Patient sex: F
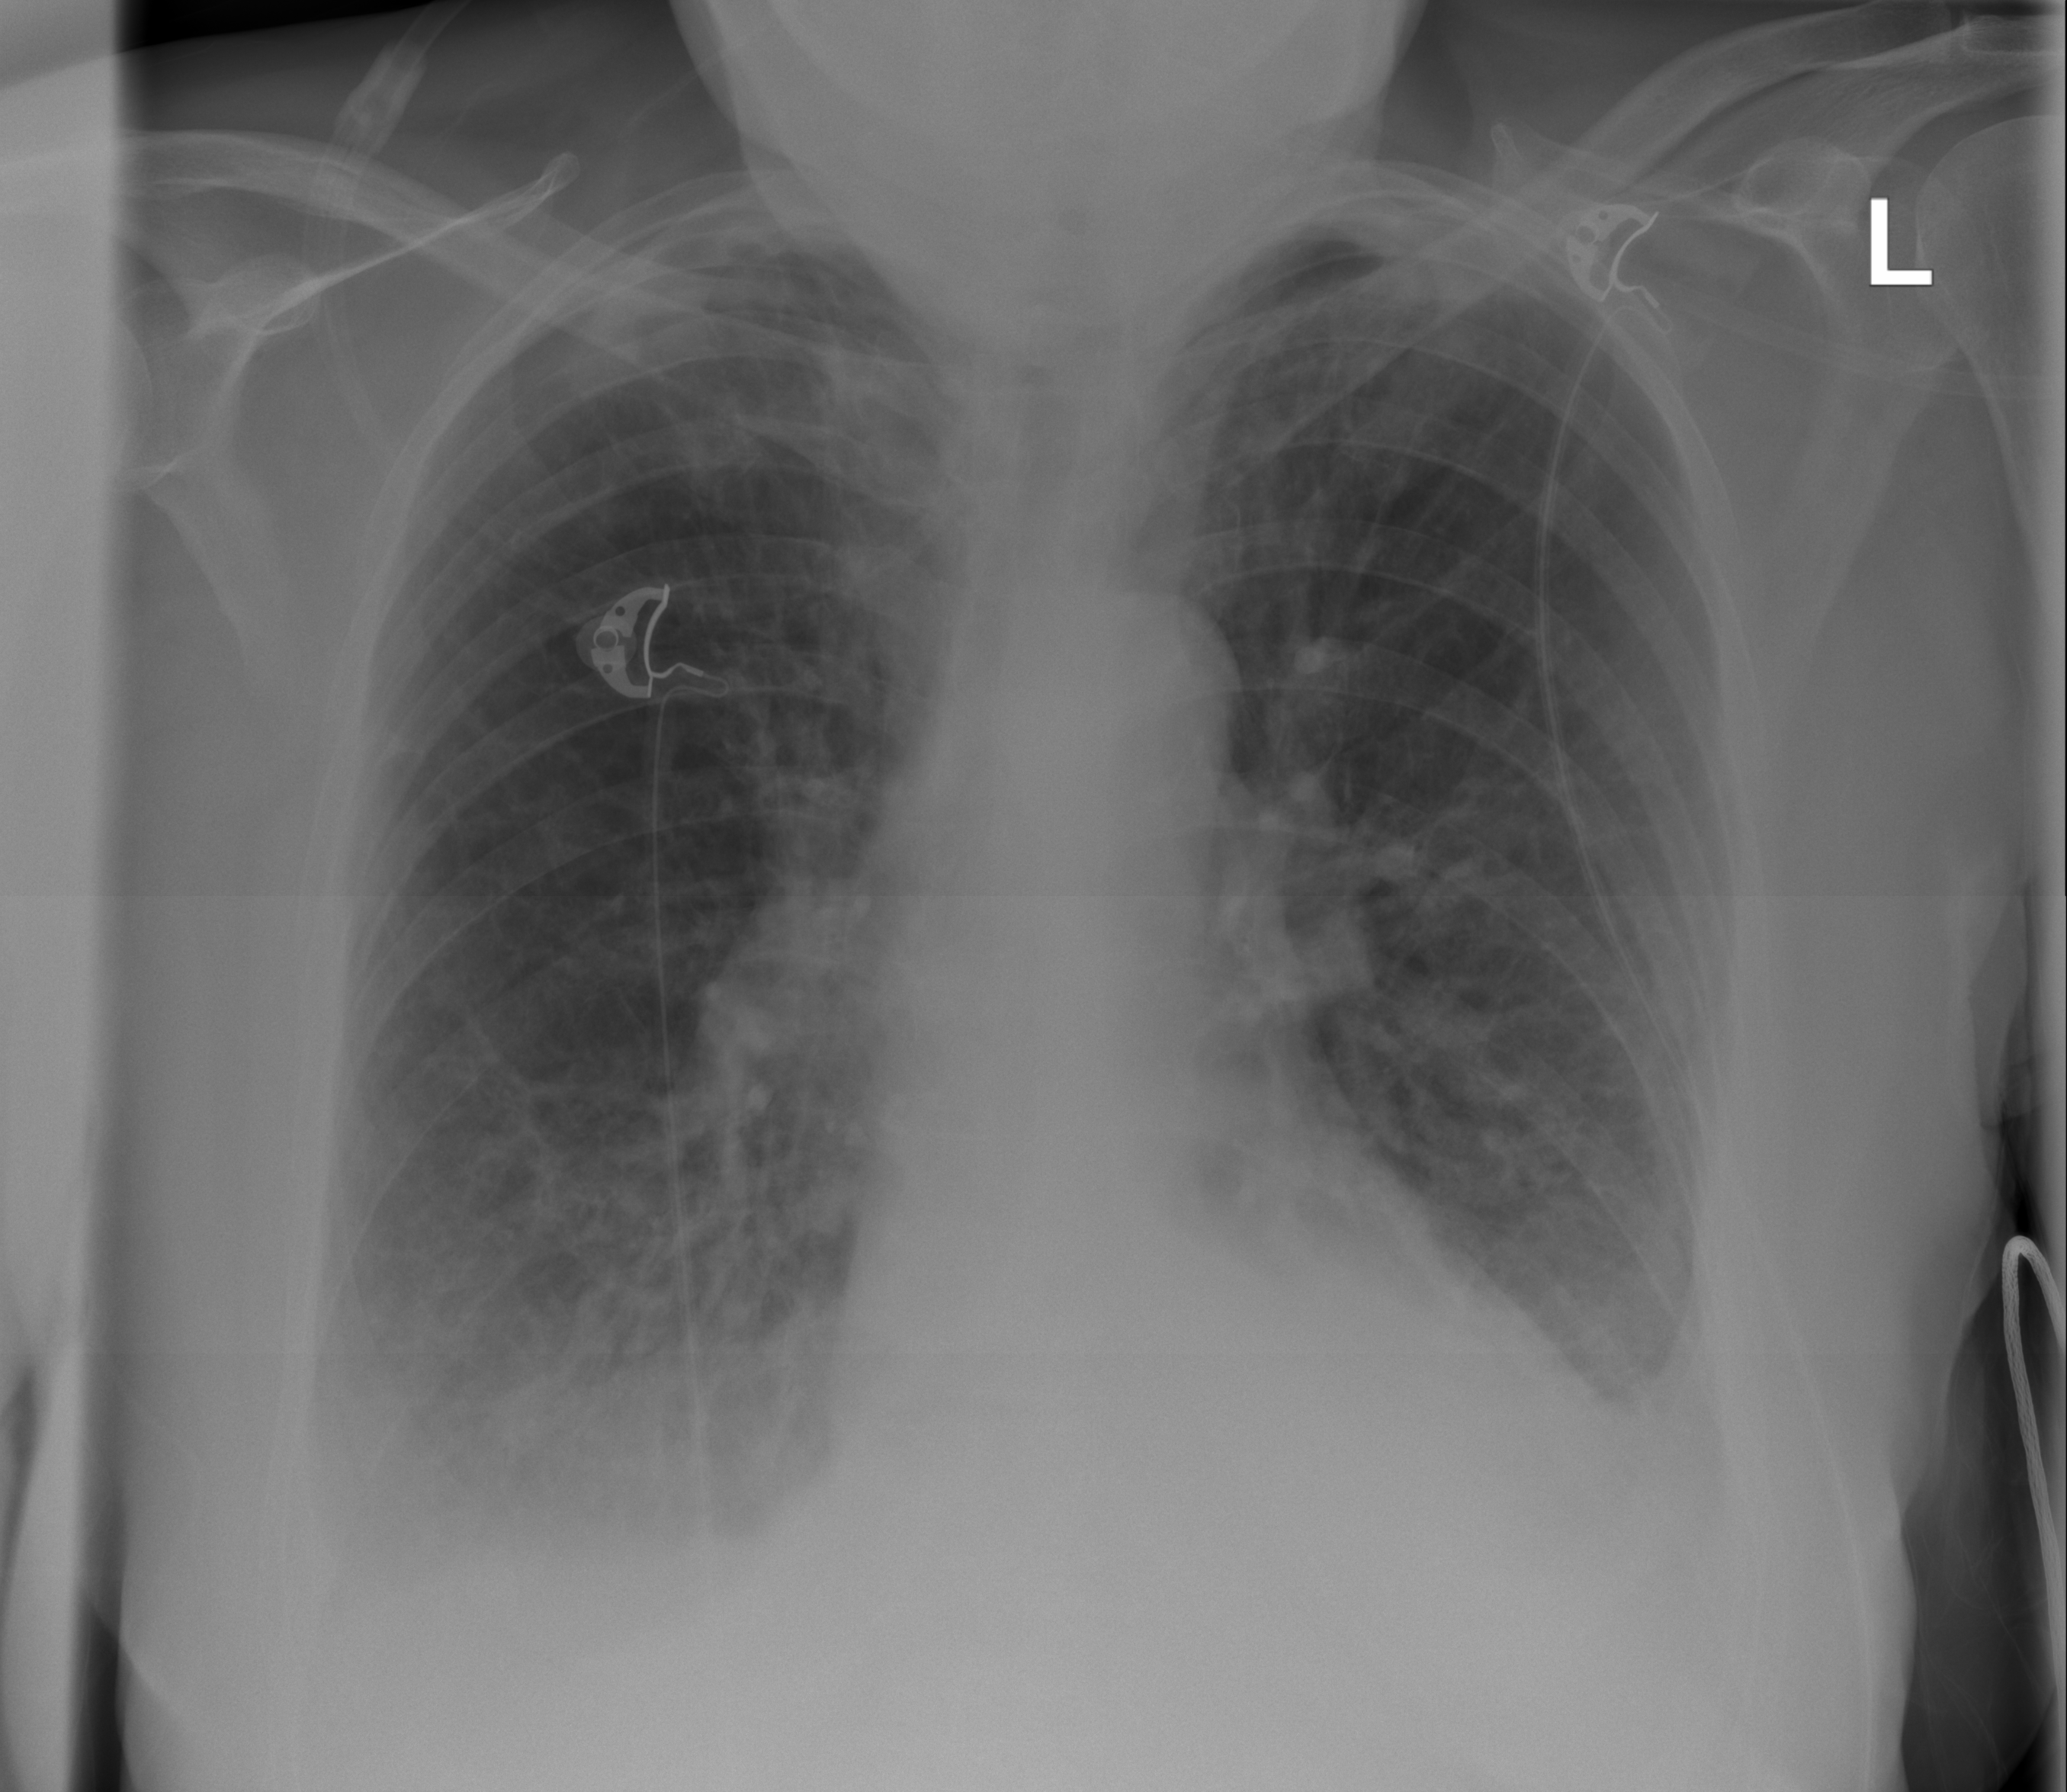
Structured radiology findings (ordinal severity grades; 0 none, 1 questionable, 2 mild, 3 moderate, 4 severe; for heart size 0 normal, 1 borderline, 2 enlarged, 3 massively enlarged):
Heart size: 0
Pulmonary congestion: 0
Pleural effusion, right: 2
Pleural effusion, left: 2
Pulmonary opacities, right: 2
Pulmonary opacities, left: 1
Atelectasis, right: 2
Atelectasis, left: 2